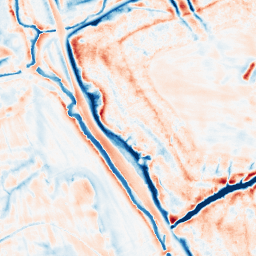
Category: edge_preserving
Decomposition family: bilateral
Decomposition parameters: d: 21
sigma_color: 150
sigma_space: 150
Upsampling method: quadratic
Upsampling parameters: scale: 2
Upsampling scale: 2